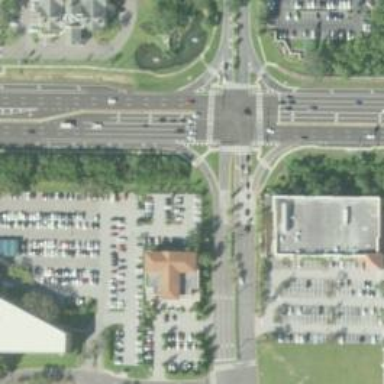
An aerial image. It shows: Marked crossing on the road.